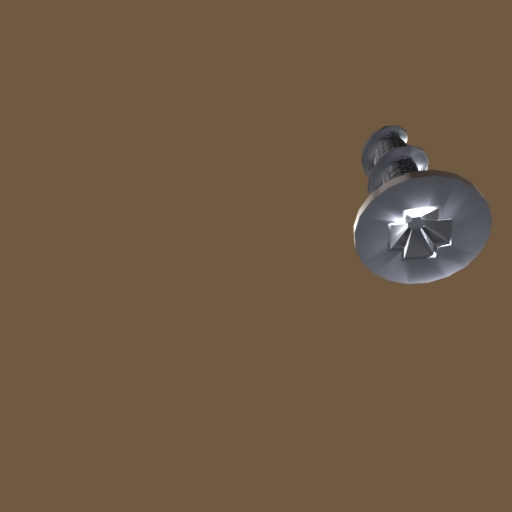
Label: screw